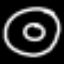
Label: donut